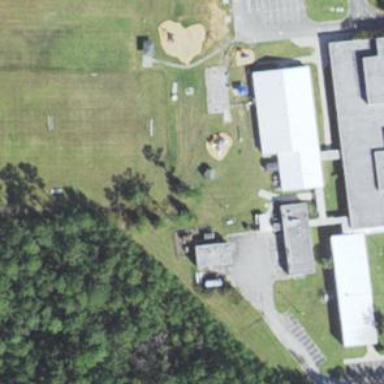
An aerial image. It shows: School.